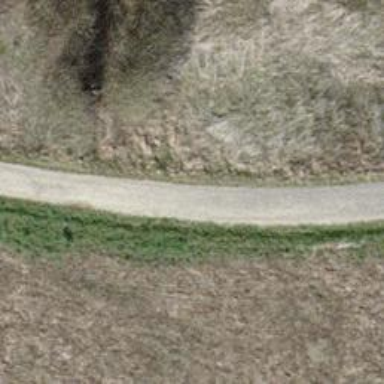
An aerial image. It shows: Track with grade2 pebblestone surface.